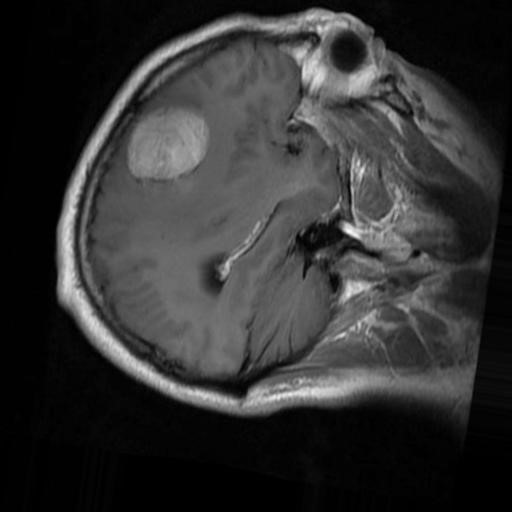
Label: brain_menin